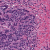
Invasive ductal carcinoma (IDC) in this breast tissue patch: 1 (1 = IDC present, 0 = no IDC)